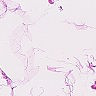
Metastatic tissue present: no